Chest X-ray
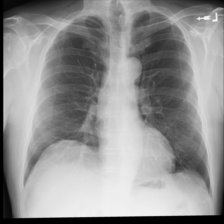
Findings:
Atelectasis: negative
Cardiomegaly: negative
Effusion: negative
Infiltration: negative
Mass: negative
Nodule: negative
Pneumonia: negative
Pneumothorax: negative
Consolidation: negative
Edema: negative
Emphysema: negative
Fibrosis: negative
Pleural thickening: negative
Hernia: negative